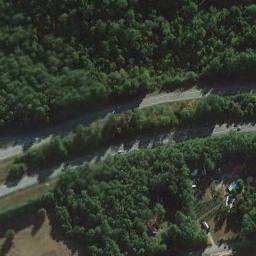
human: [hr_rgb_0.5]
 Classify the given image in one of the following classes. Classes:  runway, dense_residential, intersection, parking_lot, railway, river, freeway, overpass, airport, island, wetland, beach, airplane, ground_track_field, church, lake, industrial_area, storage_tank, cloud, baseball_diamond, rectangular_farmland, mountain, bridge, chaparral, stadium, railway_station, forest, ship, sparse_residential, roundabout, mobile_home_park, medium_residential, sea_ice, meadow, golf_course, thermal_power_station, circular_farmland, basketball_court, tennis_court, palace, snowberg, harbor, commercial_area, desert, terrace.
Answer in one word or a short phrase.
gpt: freeway